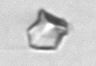
Label: detritus_transparent